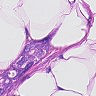
Metastatic tissue present: yes